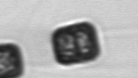
Label: Thalassiosira